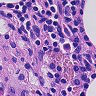
Metastatic tissue present: no